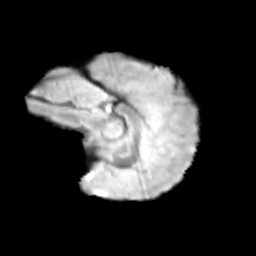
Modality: T2w
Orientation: sagittal
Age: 11
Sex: female
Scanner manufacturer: siemens
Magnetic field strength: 3 T
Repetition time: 3.8 s
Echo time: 0.07 s